Aerial crown-view tile of a tropical tree (Barro Colorado Island, Panama), acquired 20250715:
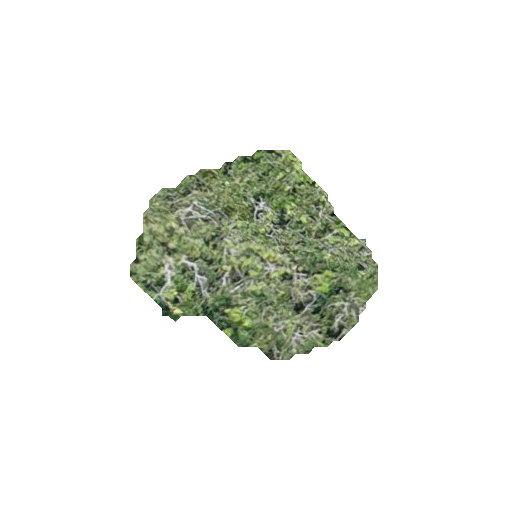
Species: Protium panamense
GBIF accepted scientific name: Protium panamense
Crown area: 51.617 m²